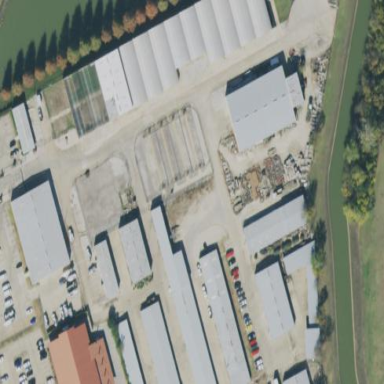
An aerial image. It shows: Warehouse.